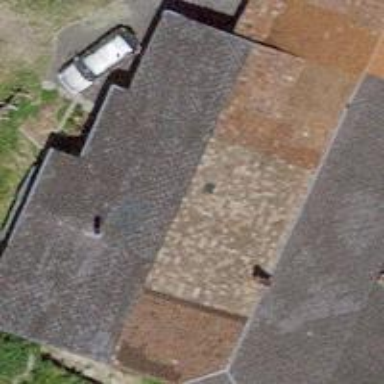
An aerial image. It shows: Farm building.